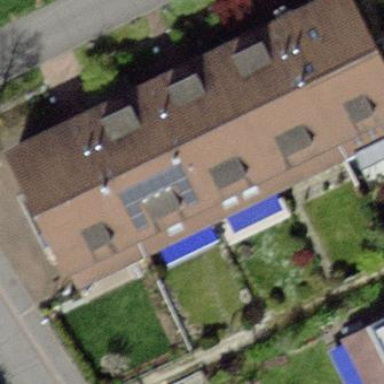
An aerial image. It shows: Simple house.